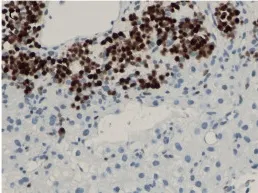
(C) Positive multiple myeloma oncogene1 (MUM1) immunostaining was observed in myeloma (x200).
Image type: pathology (immunostaining)